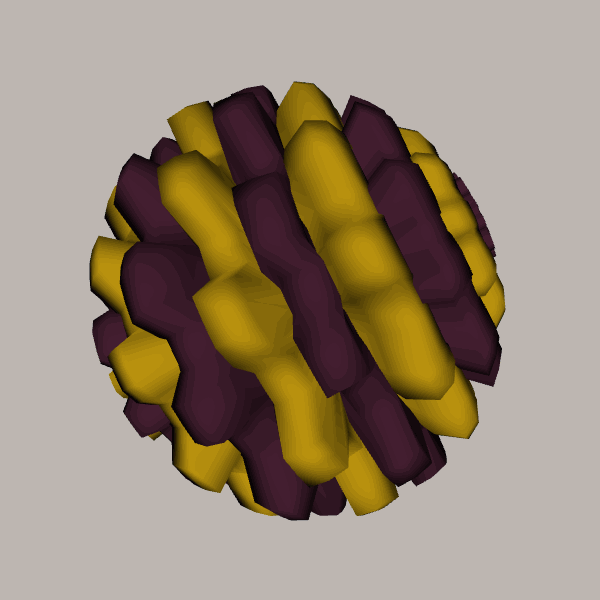
Background: light